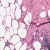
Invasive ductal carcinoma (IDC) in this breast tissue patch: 0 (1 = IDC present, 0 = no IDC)